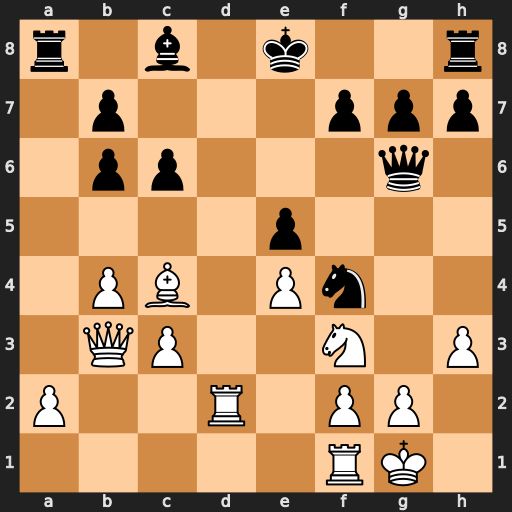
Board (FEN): r1b1k2r/1p3ppp/1pp3q1/4p3/1PB1Pn2/1QP2N1P/P2R1PP1/5RK1
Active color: w
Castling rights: kq
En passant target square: -
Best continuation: Bxf7+ Qxf7 Rd8+ Ke7 Qxf7+